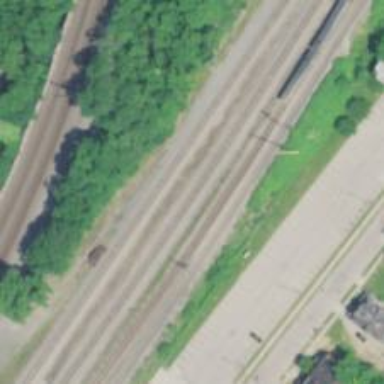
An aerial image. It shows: Railway tracks on embankment.